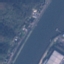
Land use / land cover class: River